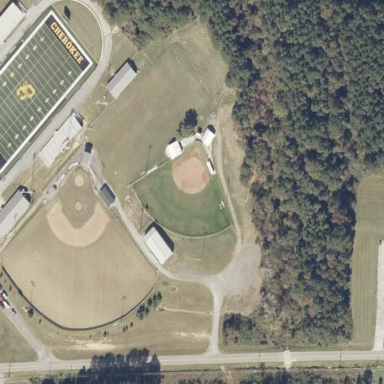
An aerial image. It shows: Softball pitch for leisure and sport activities.